Question: Everyone, I'm just a beginner and I have question. The idea of my program is that when the user clicks a button a circle is generated and it should be counting for each additional circle it should look something like this :

The number should be in center and I should be able to move the object with the number together this is my code:
'''
add_s.addEventListener(MouseEvent.CLICK,new_sond);
function new_sond(event:MouseEvent):void
{
var btn:Sprite = new Sprite();
btn.graphics.beginFill(0x00FF00, 1);
btn.graphics.drawCircle(400, 300, 25);
btn.graphics.endFill();
this.addChild(btn);
}
//----------------------------Drag And Drop----------------------
this.addEventListener(MouseEvent.MOUSE_DOWN, mouseDownH);
this.addEventListener(MouseEvent.MOUSE_UP, mouseUpH);
function mouseDownH(evt:MouseEvent):void {
var object = evt.target;
object.startDrag();
}
function mouseUpH(evt:MouseEvent):void {
var obj = evt.target;
obj.stopDrag();
}
'''
I will be very thankful if someone can help me.
How do i make the text to apear on the center of the circles and i still will be able to move them with the text
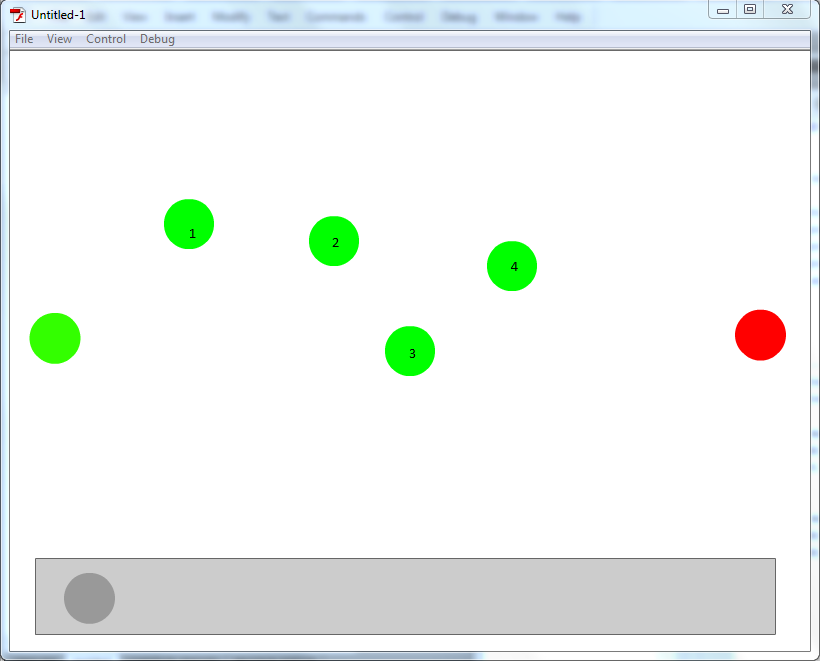
Answer: This is what Vesper should have posted as an answer :)
Add a <URL> object to your 'Sprite'. Since the 'TextField' is a child of the 'Sprite', it will move w/the 'Sprite'. All you need to do is position the text in the middle of the circle:
'''
function new_sond(event:MouseEvent):void
{
var btn:Sprite = new Sprite();
btn.graphics.beginFill(0x00FF00, 1);
btn.graphics.drawCircle(400, 300, 25);
btn.graphics.endFill();
var textField = new TextField();
textField.text = "1";
textField.width = textField.textWidth; // default width is 100
textField.height = textField.textHeight;
textField.x = (25 - textField.textWidth)/2; // center it horizontally
textField.y = (25 - textField.textHeight)/2; // center it vertically
btn.addChild(textField);
this.addChild(btn);
}
'''
Note, as suggested by @Joeson Hwang, you could use a 'Shape' object instead of a 'Sprite' to draw the circles. The 'Shape' is more lightweight than a 'Sprite'. However, since 'Shape' does not extend 'DisplayObjectContainer', you cannot add child objects to a 'Shape' like you can with a 'Sprite'.
@Joeson Hwang's answer suggests to add the 'Shape' and the text to a 'Sprite'. But that won't be saving you anything, so just draw the graphics directly to the 'Sprite' as you are doing now.